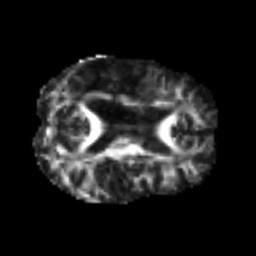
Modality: FA
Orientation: axial
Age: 44
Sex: female
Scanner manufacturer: siemens
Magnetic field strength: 3 T
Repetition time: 4.999 s
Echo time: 0.07946 s